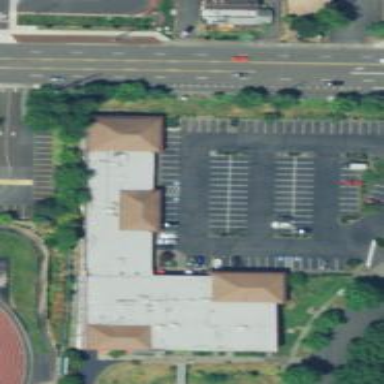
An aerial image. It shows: Parking space.